Aerial crown-view tile of a tropical tree (Barro Colorado Island, Panama), acquired 20241014:
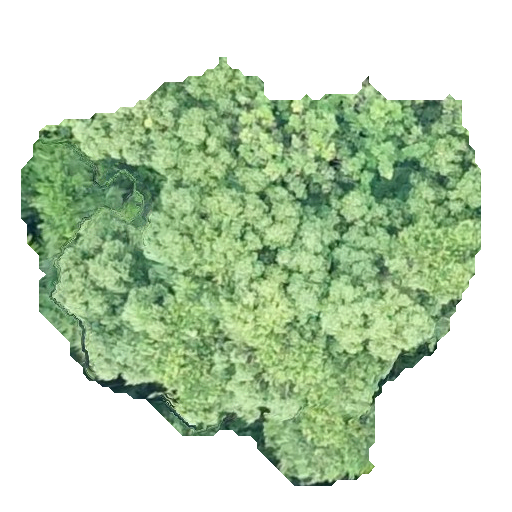
Species: Ocotea leptobotra
GBIF accepted scientific name: Ocotea leptobotra
Crown area: 210.097 m²